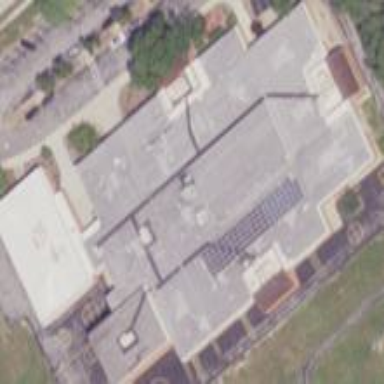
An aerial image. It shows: School building.